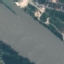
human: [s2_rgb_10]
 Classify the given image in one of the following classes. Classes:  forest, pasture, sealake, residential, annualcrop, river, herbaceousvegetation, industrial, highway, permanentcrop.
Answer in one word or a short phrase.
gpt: River